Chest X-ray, AP view. Patient: 23 years old, sex M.
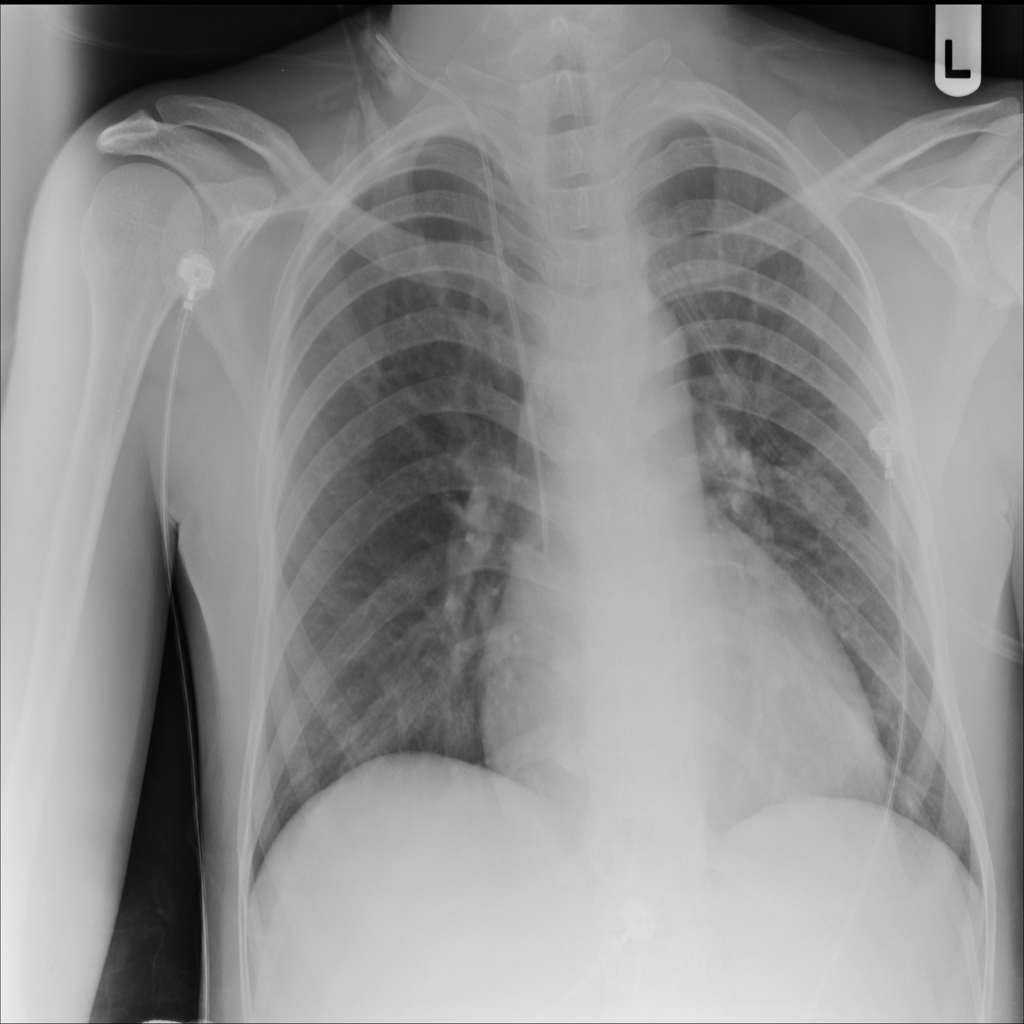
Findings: No Finding